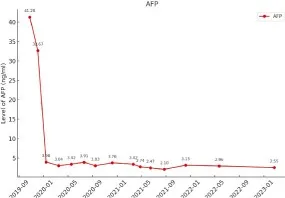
(A) The changes in AFP levels during the course of treatment.
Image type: chart (chart)